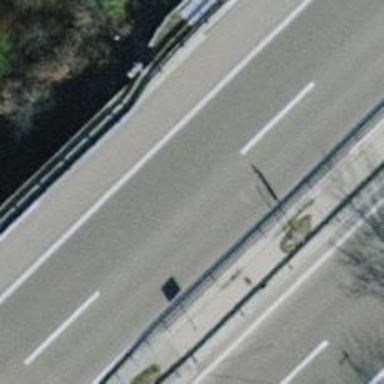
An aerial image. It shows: View of motorway.